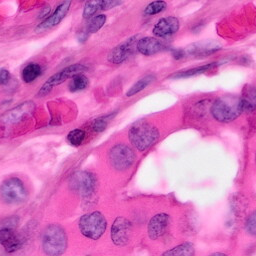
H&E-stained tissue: Pancreatic